A bearing vibration time series has been folded into this square grayscale image, one row per segment of consecutive samples. Diagnose the bearing from this image, choosing from: normal, inner_race, outer_race, ball.
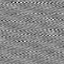
Answer: ball